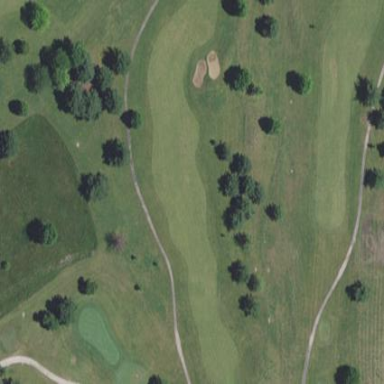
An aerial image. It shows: Golf fairway surrounded by grass.